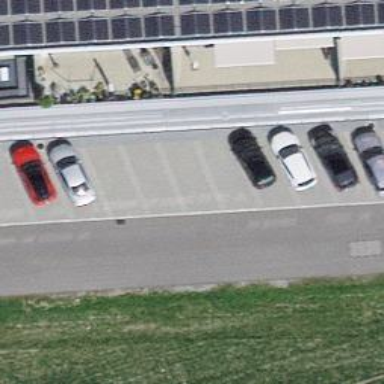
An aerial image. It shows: Parking area with surface.